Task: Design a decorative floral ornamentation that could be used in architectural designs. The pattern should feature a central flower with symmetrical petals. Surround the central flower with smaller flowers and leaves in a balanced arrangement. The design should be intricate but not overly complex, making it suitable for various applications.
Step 918:
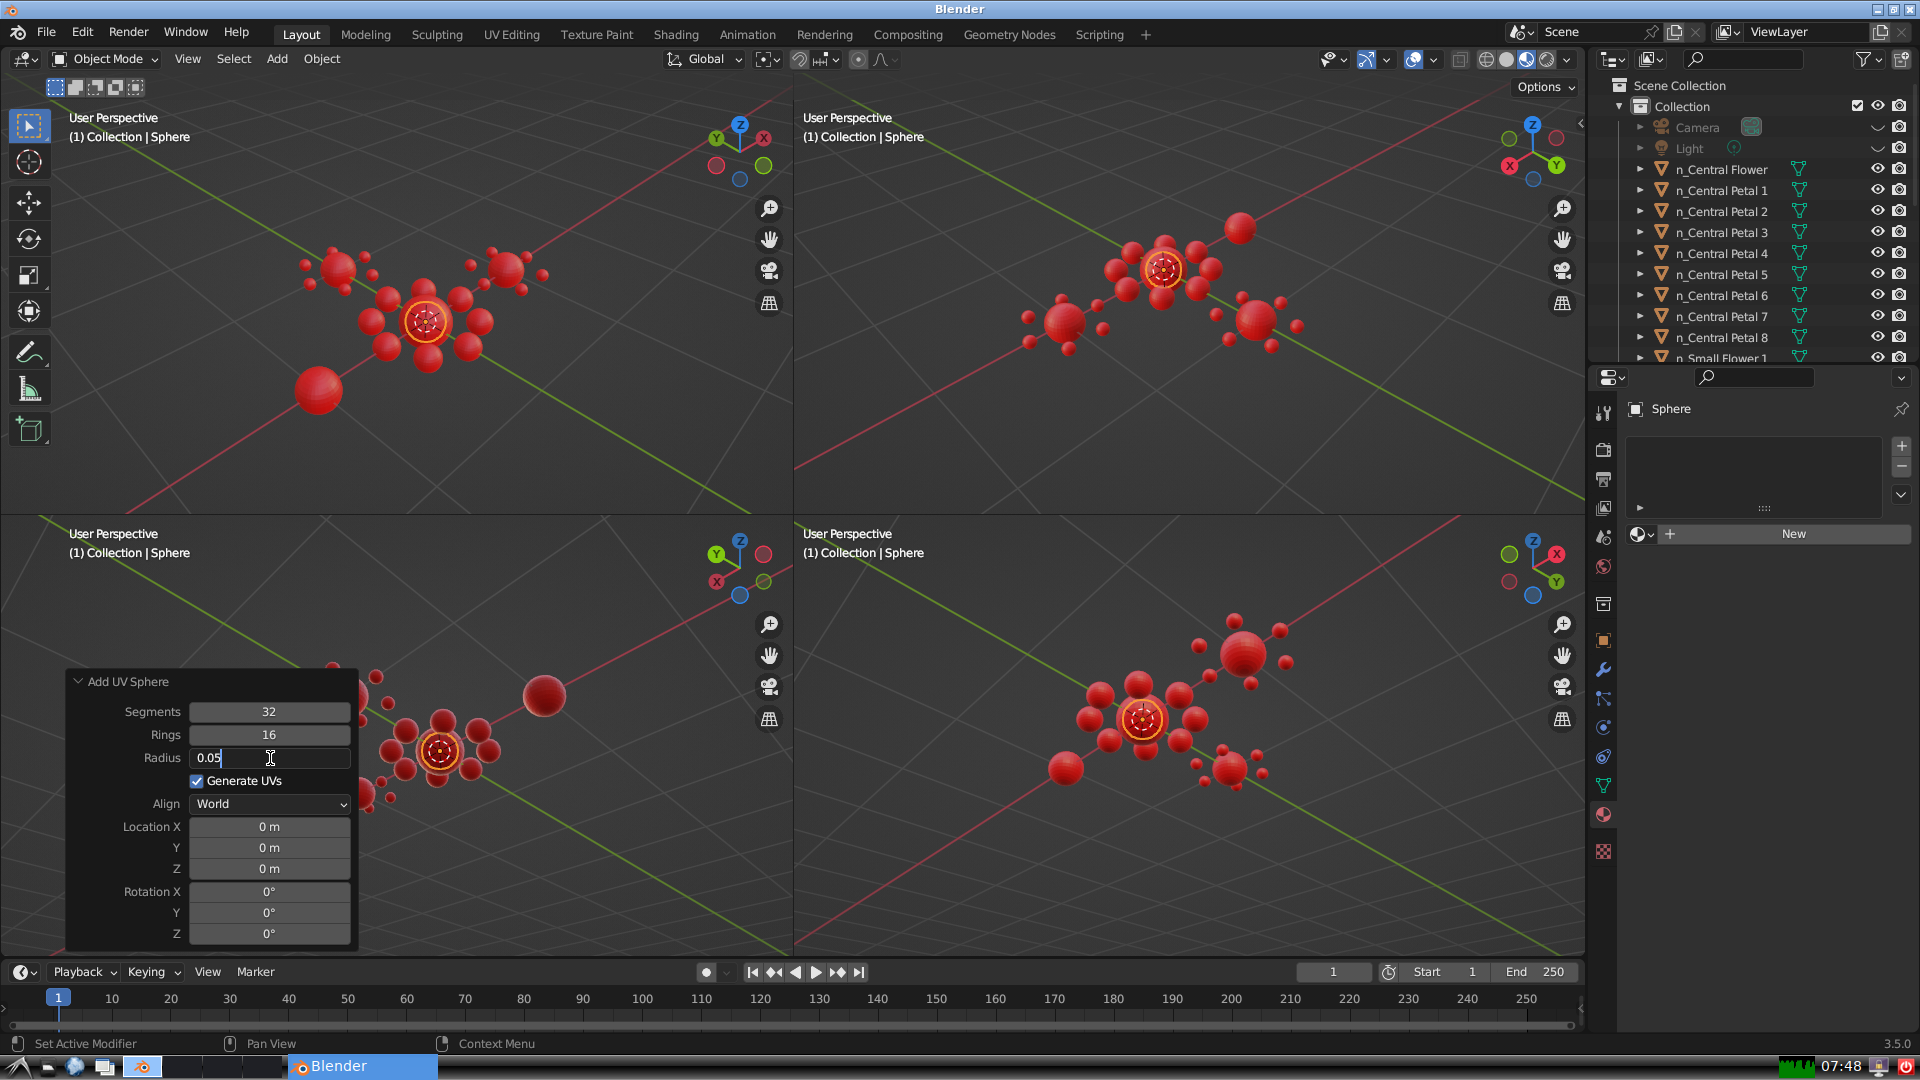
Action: {"key_press": ['Return']}